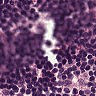
Metastatic tissue present: no